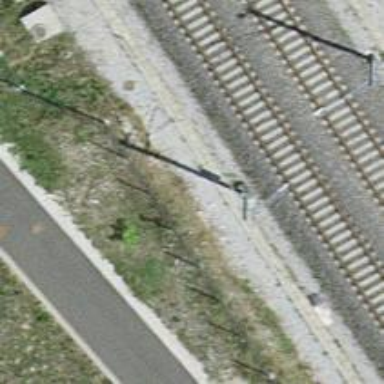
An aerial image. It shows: Catenary mast for power lines.